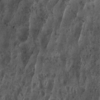
Label: not_dusty